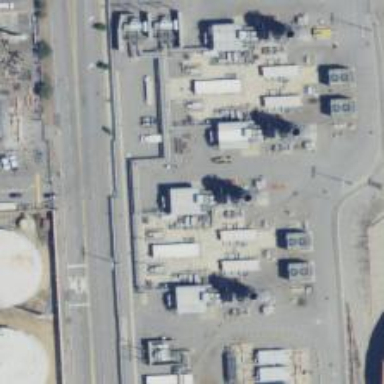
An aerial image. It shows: Gas turbine generator is in use.